What's the difference between 2 images?
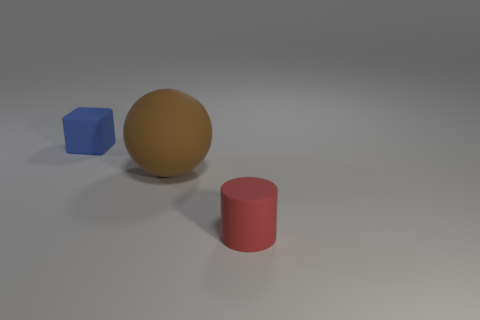
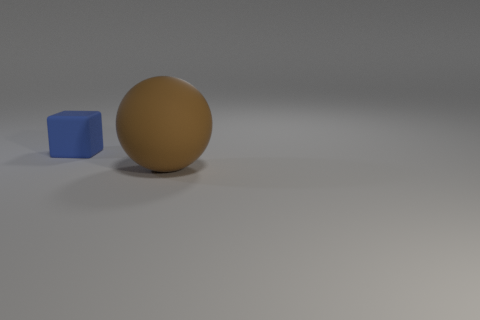
the rubber cylinder is gone
the red thing is no longer there
the small red matte cylinder to the right of the big brown rubber thing is missing
the small red matte cylinder that is on the right side of the blue matte object is missing
the tiny red matte cylinder in front of the small blue matte object has disappeared